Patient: sex F, age 48
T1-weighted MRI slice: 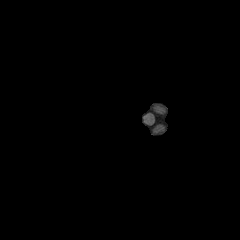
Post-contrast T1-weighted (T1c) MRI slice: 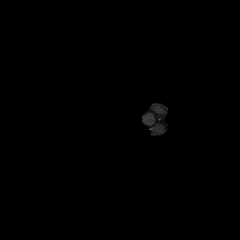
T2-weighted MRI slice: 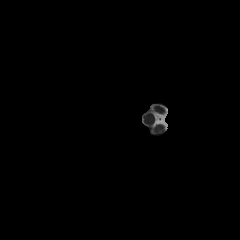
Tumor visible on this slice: no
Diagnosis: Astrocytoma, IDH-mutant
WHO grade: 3